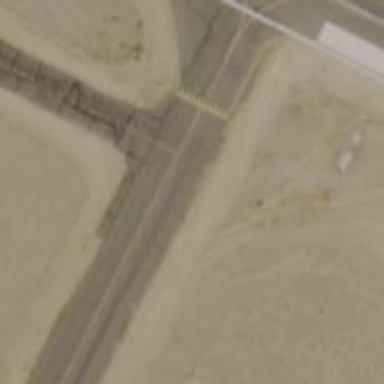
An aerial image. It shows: View of taxiway at the airport.